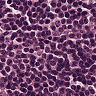
Metastatic tissue present: no